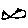
Label: fish